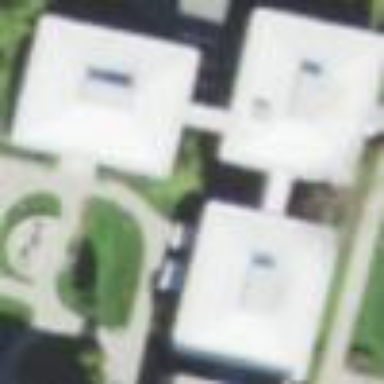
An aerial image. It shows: Dormitory building.